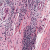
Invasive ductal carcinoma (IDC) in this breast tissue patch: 1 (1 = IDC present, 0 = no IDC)